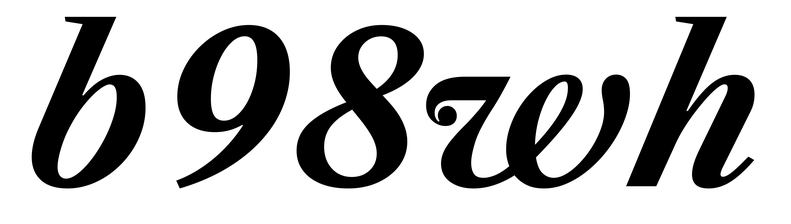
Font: LibreCaslonText-Italic_Bold_Italic